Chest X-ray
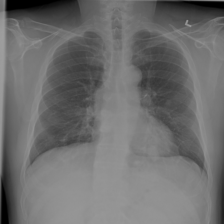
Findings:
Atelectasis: negative
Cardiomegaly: negative
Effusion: negative
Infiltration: positive
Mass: negative
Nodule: positive
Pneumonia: negative
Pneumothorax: negative
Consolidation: negative
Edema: negative
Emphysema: negative
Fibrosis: negative
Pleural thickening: negative
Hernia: negative